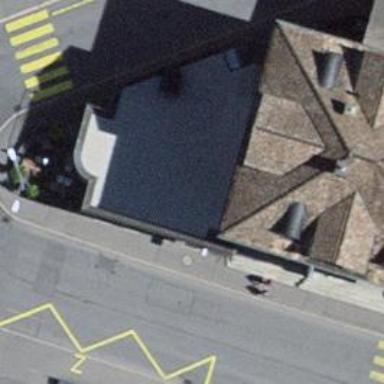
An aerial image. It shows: Restaurant.